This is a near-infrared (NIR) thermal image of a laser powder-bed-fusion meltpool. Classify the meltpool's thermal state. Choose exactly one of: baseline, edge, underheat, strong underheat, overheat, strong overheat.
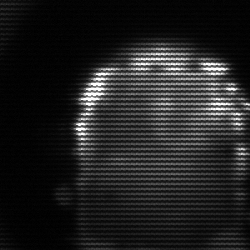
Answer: baseline